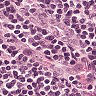
Metastatic tissue present: no